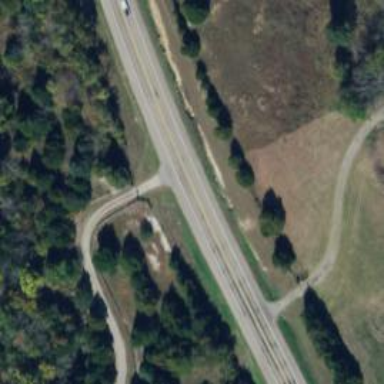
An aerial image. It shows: Primary highway.